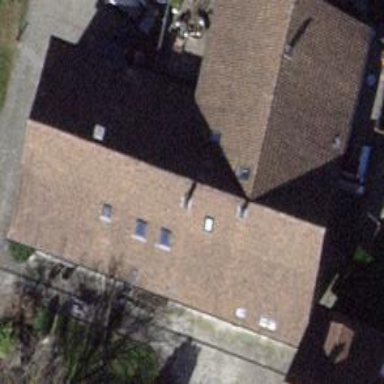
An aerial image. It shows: Gabled roof apartments building.